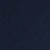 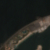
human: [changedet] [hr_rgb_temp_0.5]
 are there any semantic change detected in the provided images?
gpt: New elongated artificial was created in the sea.